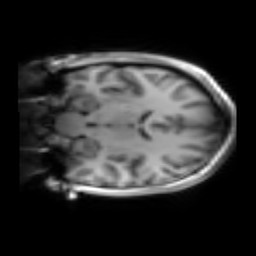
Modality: inplaneT1
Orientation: coronal
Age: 20
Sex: female
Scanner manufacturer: siemens
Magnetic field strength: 3 T
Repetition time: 1.2 s
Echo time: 0.00251 s